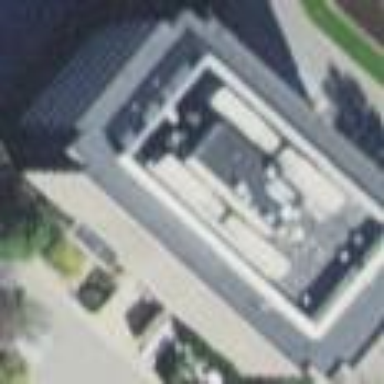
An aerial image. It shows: Commercial building.